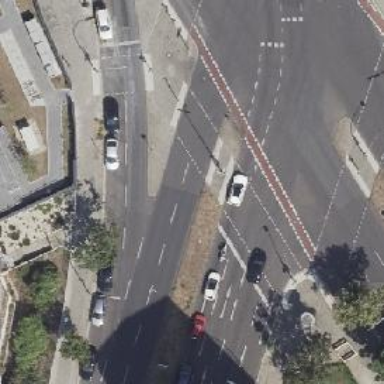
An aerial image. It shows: Footway crossing equipped with traffic signals.